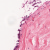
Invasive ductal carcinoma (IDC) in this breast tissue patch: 0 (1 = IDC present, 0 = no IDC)